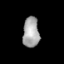
Tissue: skin
Cell type: Epithelial cells
Senescence score: 0.2551
Nuclear area (px): 485
Mean DAPI intensity: 166.381